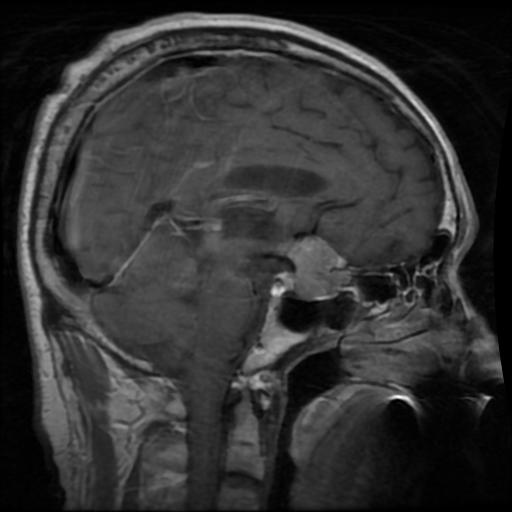
Label: pituitary